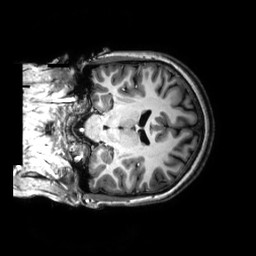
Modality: T1w
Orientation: coronal
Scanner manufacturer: philips
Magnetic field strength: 3 T
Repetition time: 0.0096 s
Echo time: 0.0046 s